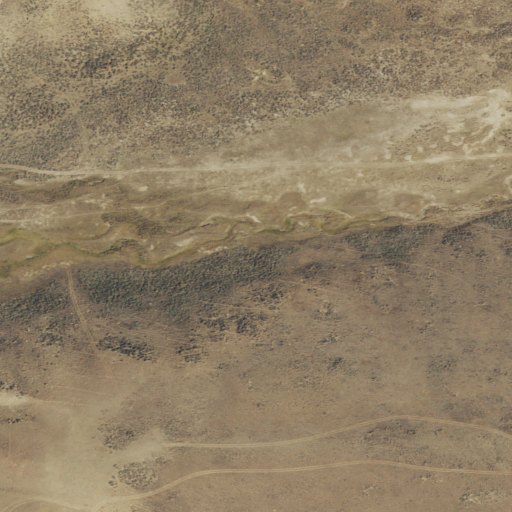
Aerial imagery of valley in Wyoming named South Antelope Draw containing shrub and herbaceous wetlands